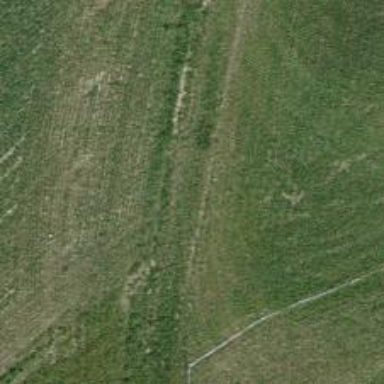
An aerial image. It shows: Grass track road with grade 5 tracktype.